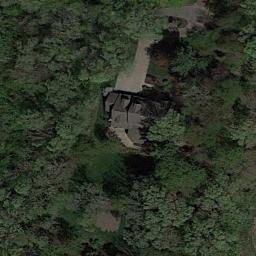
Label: sparse_residential